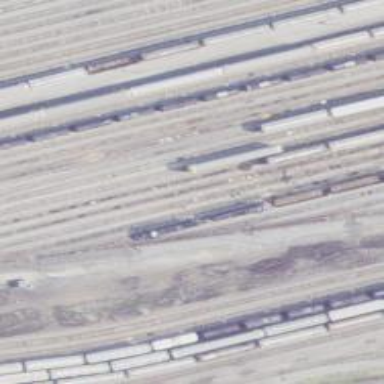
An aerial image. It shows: Railway yard in service.